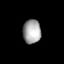
Tissue: lung
Cell type: T cells
Senescence score: 0.2103
Nuclear area (px): 425
Mean DAPI intensity: 163.567